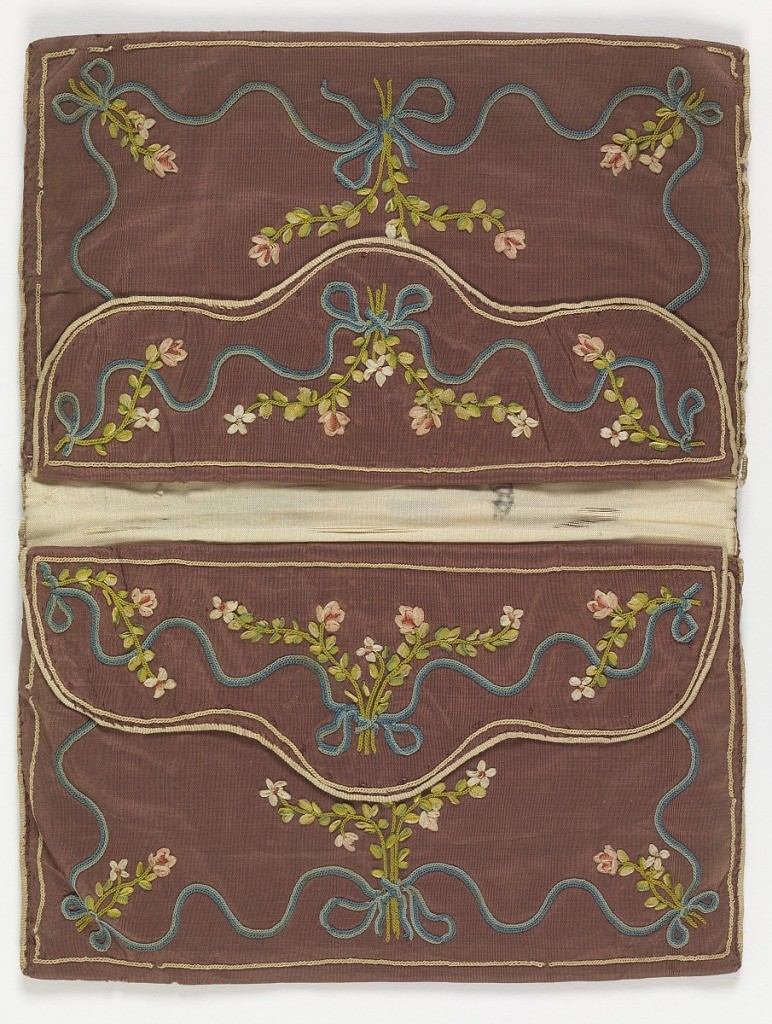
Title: Letter case
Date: late 18th century
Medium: silk Technique: embroidered in chain stitch on plain weave
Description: Rectangular letter case in purple silk taffeta, now faded, embroidered with ribbons and colored silks. Inside the double envelope are pouches with flaps, all embroidered in similar floral patterns. Lined with white silk taffeta.